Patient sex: M
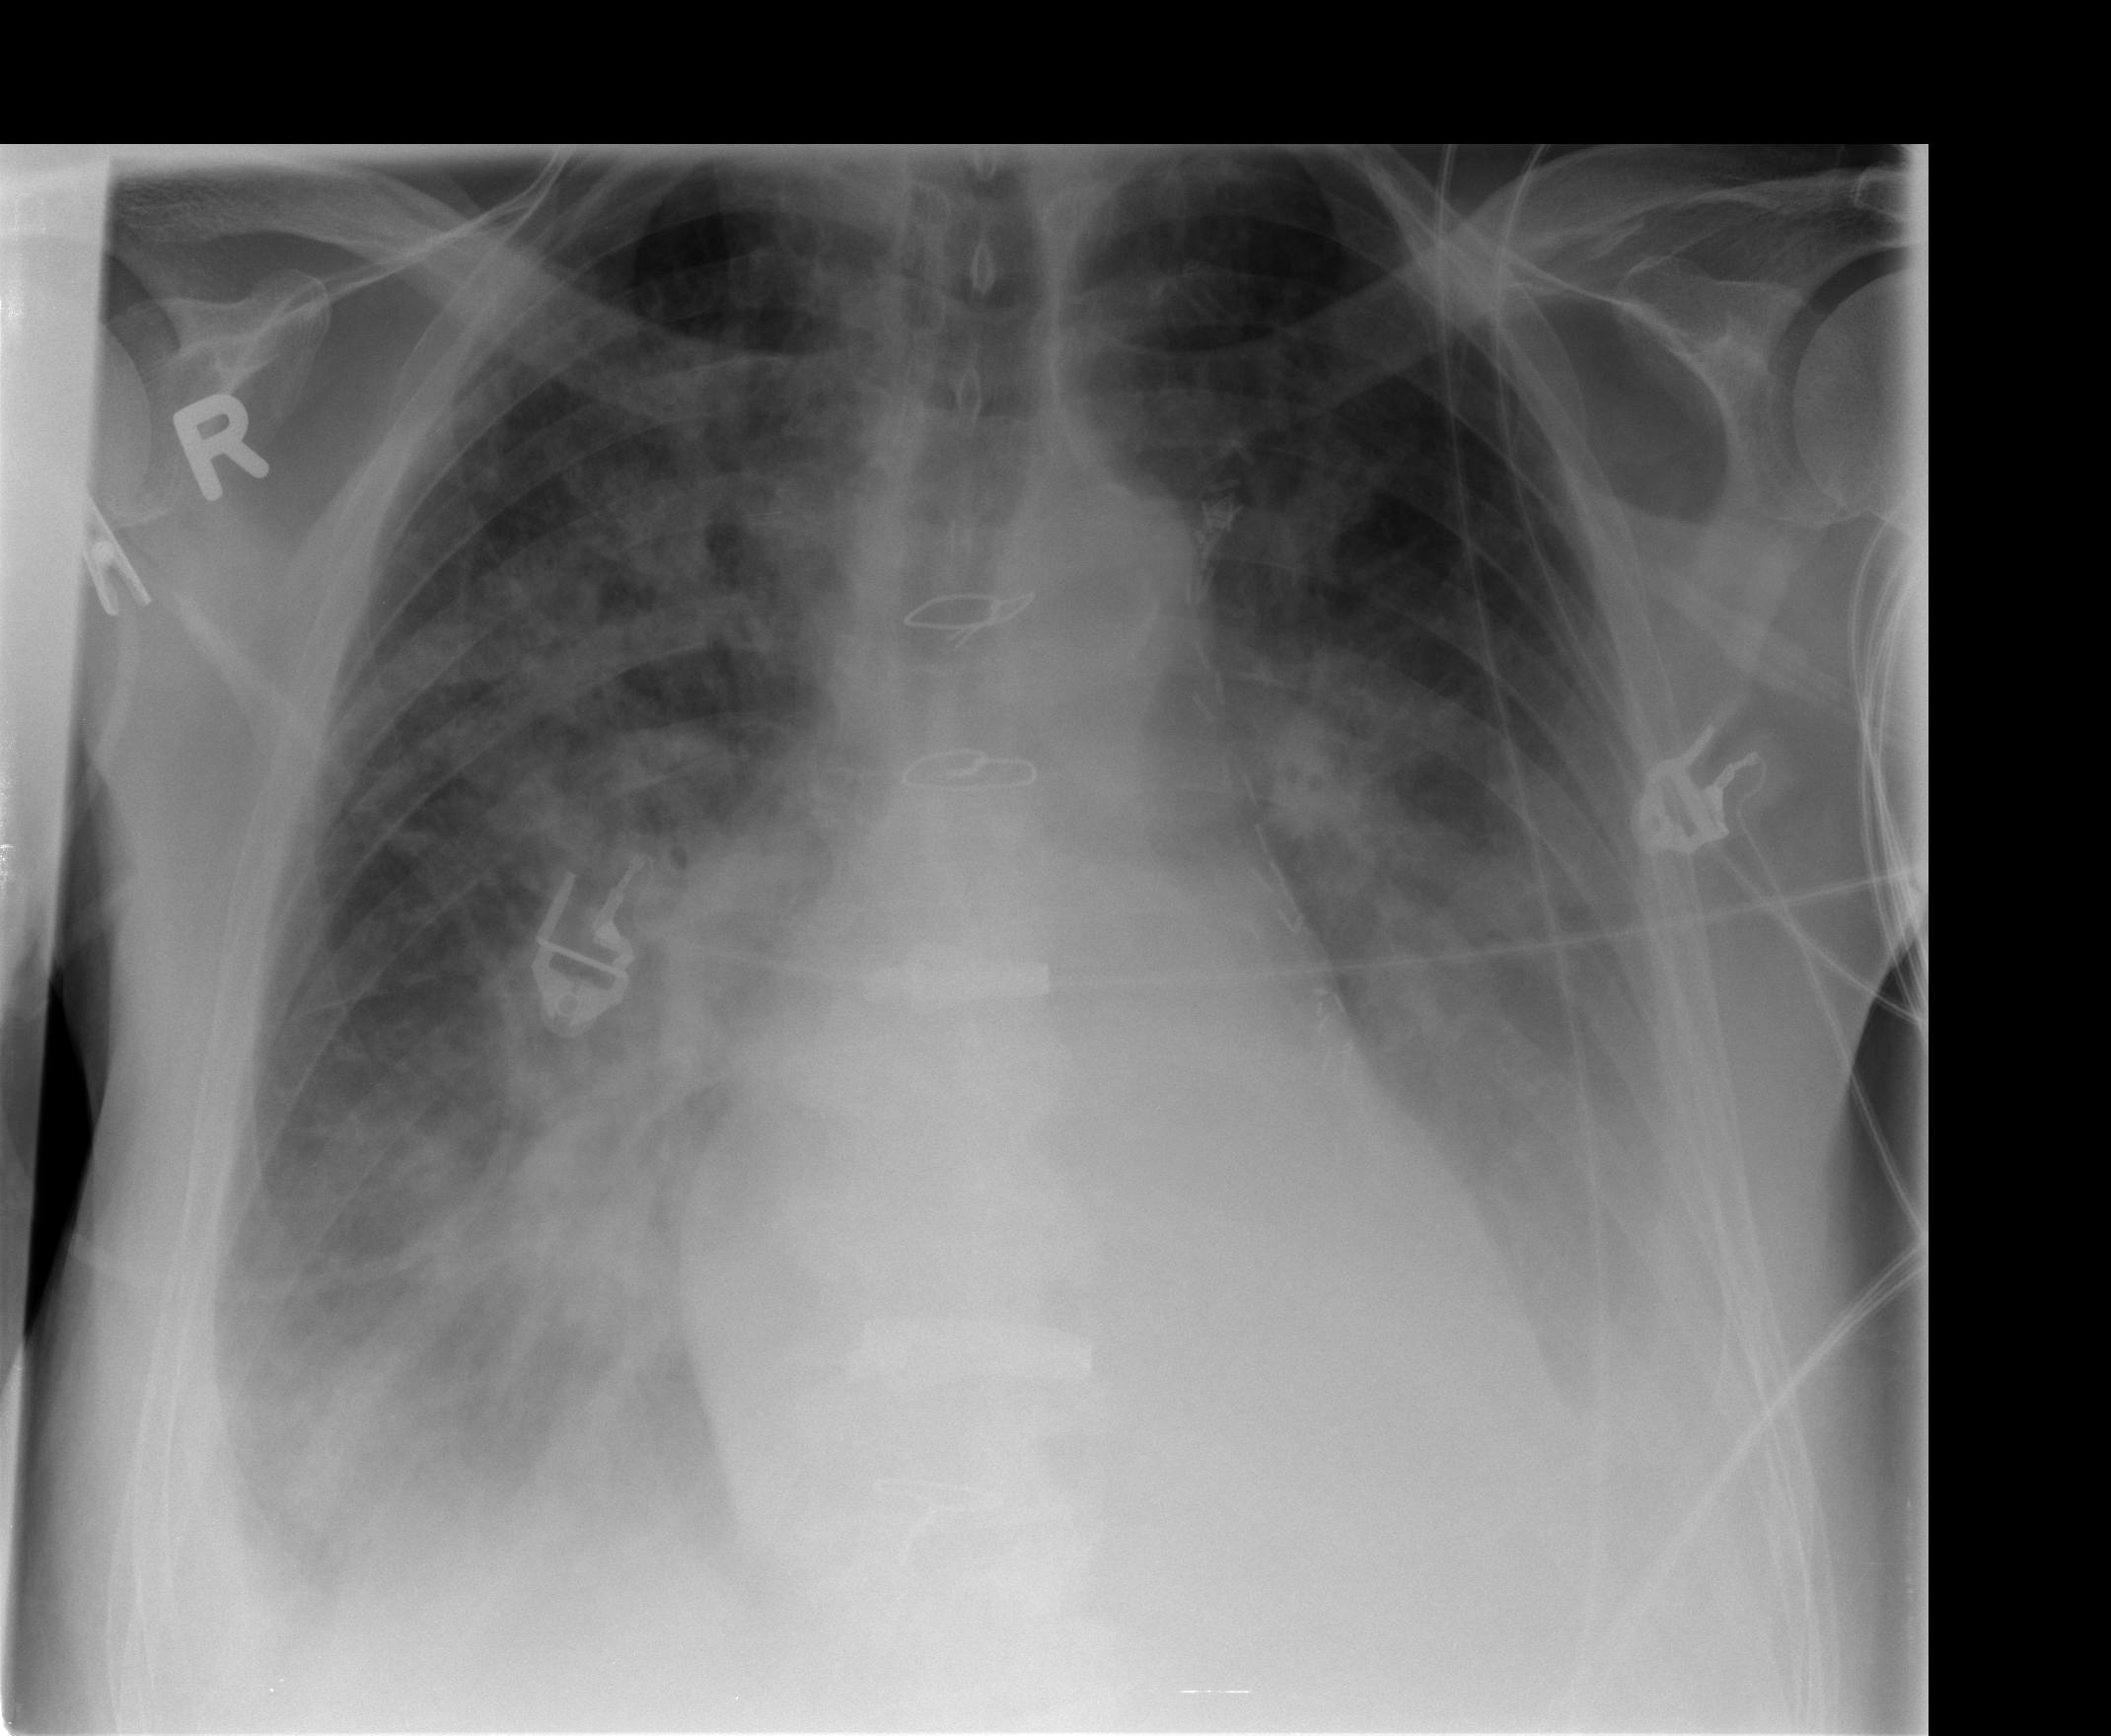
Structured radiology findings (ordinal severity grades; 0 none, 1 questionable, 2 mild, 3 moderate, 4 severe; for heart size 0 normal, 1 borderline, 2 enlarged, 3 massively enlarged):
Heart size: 2
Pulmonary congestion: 3
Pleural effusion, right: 2
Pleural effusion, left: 3
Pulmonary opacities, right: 4
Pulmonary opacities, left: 4
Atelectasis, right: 3
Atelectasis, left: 3